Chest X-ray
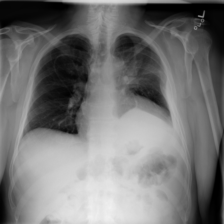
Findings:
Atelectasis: positive
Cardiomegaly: negative
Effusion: negative
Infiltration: negative
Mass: negative
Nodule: negative
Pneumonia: negative
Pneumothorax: negative
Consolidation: negative
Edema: negative
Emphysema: negative
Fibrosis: negative
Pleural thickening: negative
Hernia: negative